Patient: sex M, age 57
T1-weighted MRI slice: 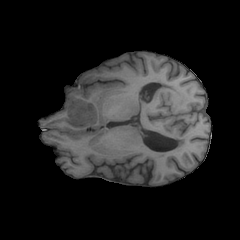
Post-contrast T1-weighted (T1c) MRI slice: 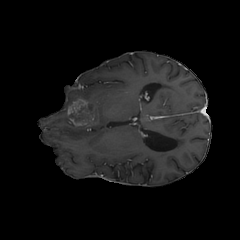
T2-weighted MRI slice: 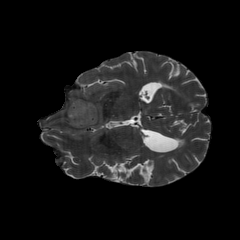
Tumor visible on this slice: yes
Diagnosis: Glioblastoma, IDH-wildtype
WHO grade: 4